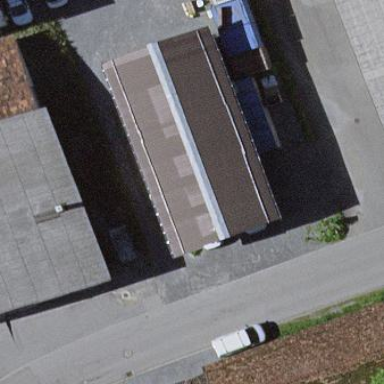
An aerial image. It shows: View of roof of building.